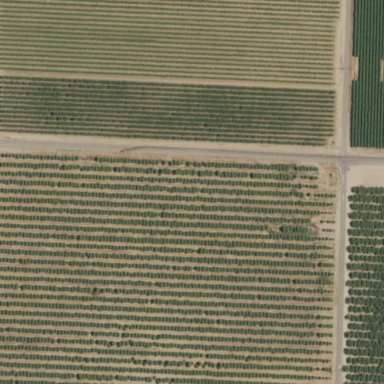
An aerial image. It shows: Beautiful vineyard in the countryside.